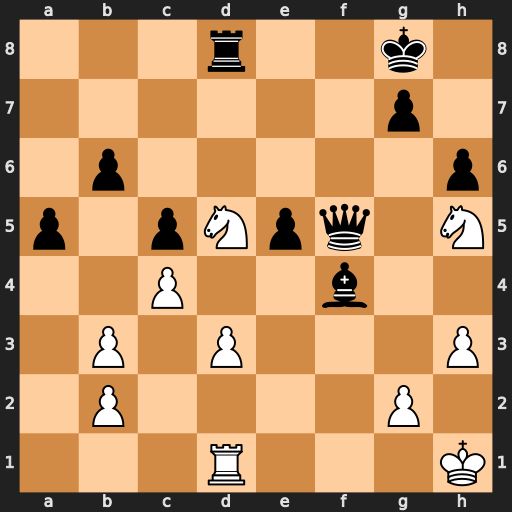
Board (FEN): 3r2k1/6p1/1p5p/p1pNpq1N/2P2b2/1P1P3P/1P4P1/3R3K
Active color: w
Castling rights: -
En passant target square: -
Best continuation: Ne7+ Kf7 Nxf5